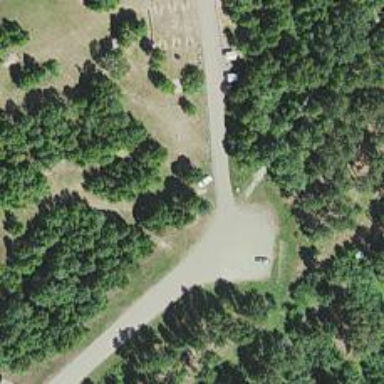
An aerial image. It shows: Disc golf course on leisure land.